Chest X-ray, AP view. Patient: 39 years old, sex M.
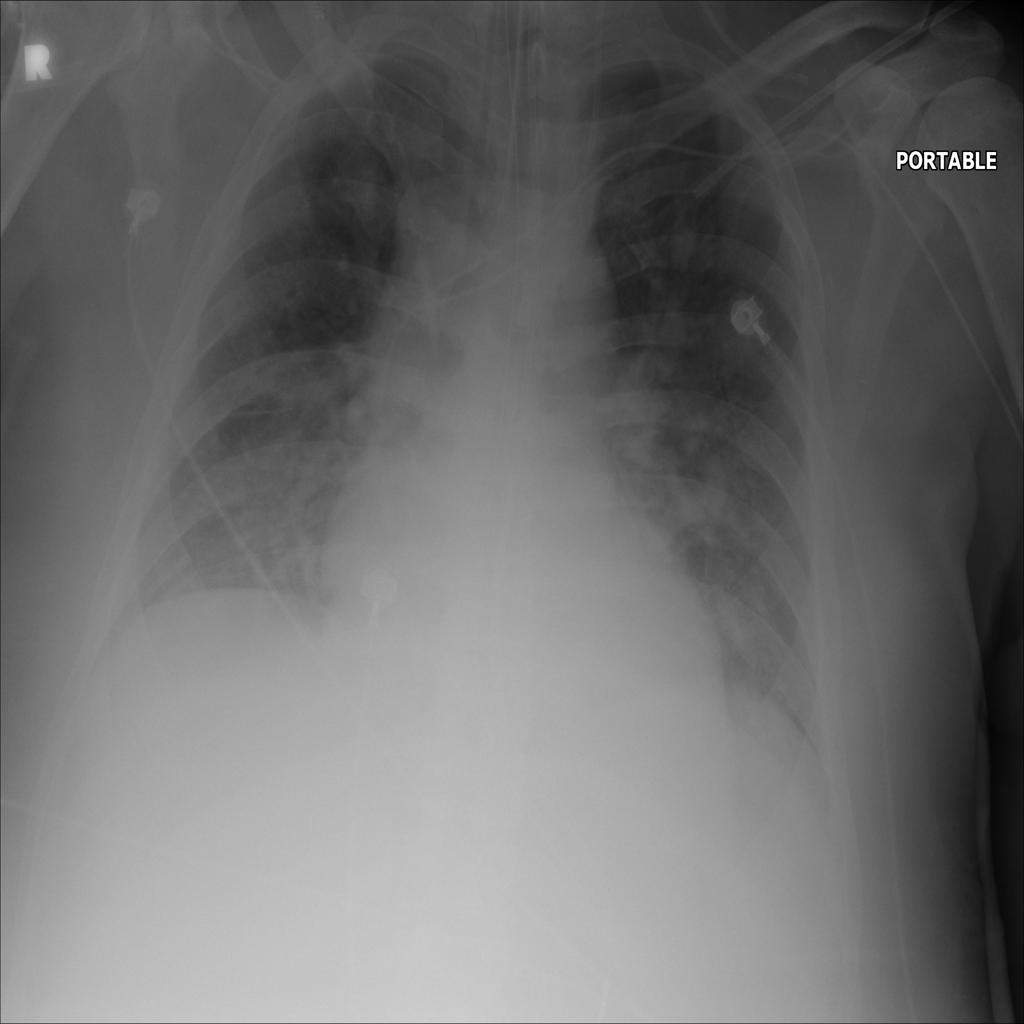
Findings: Edema, Infiltration